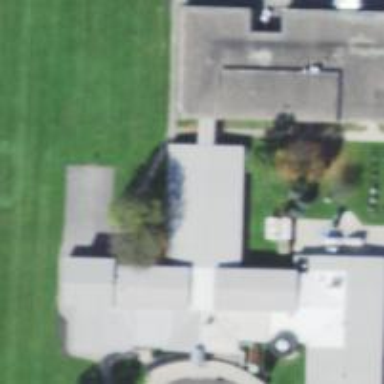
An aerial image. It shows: School.